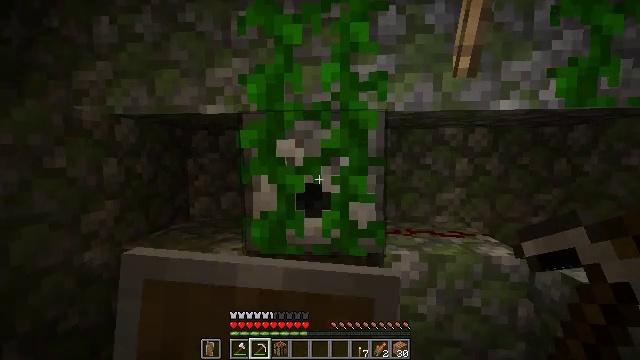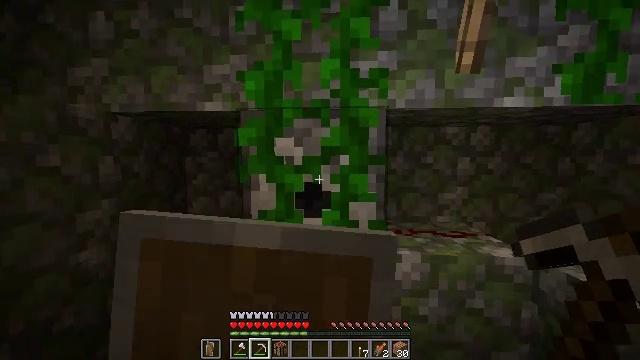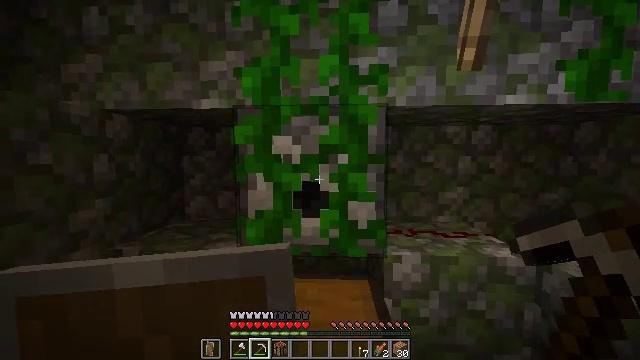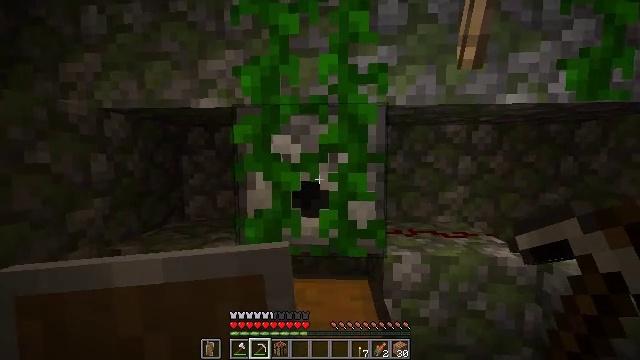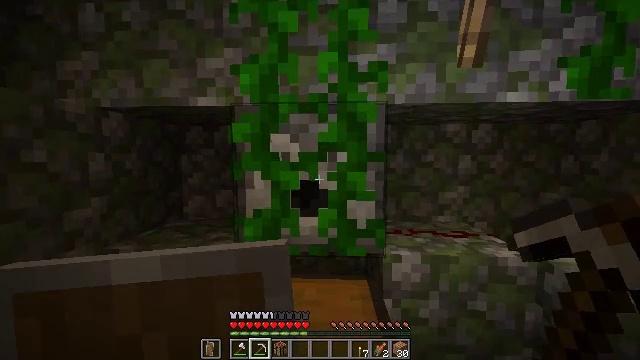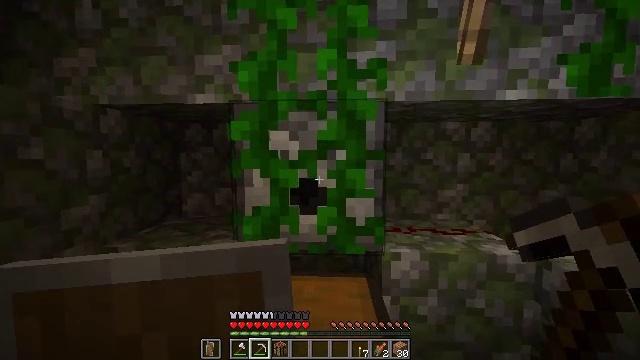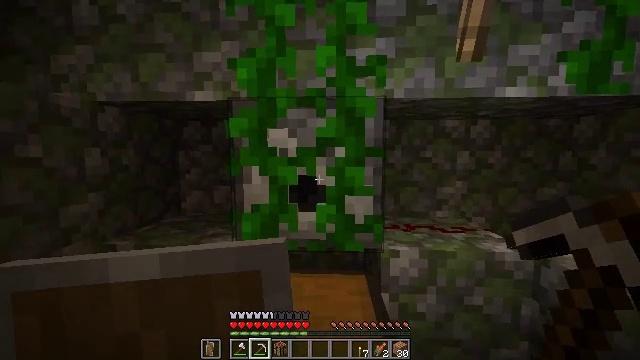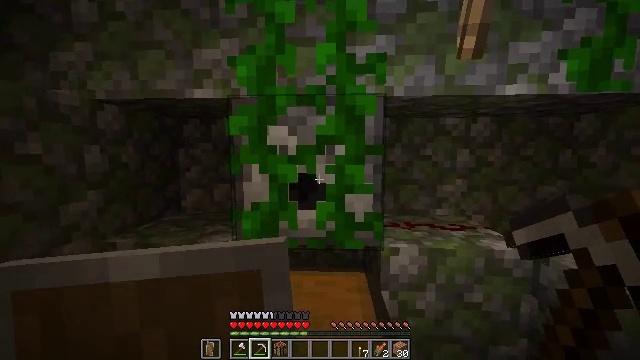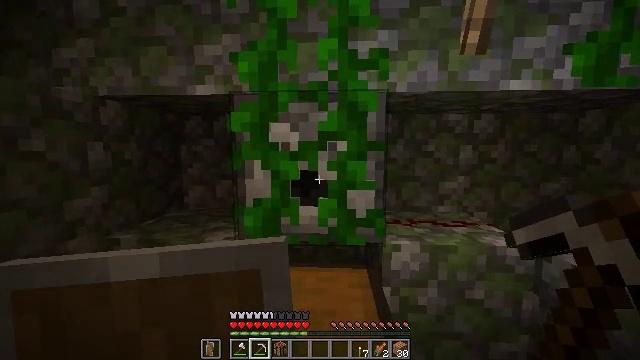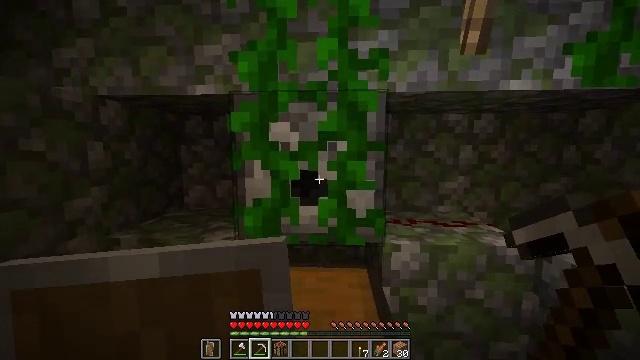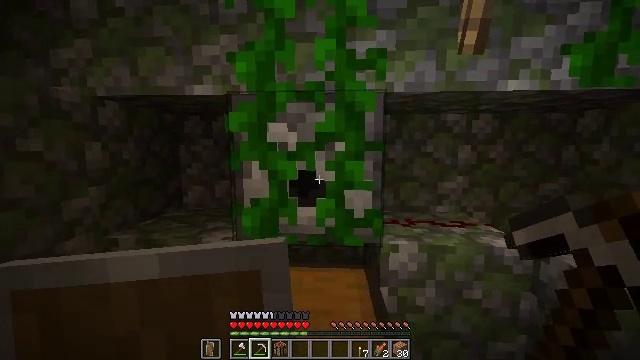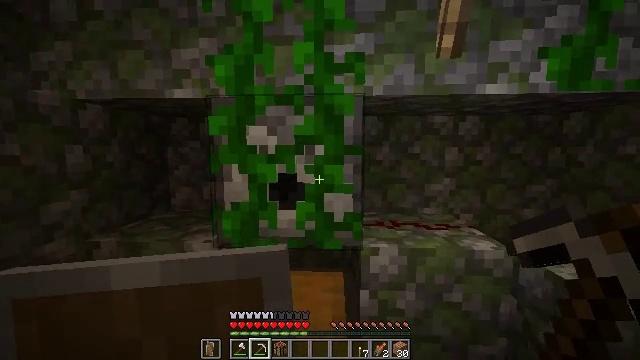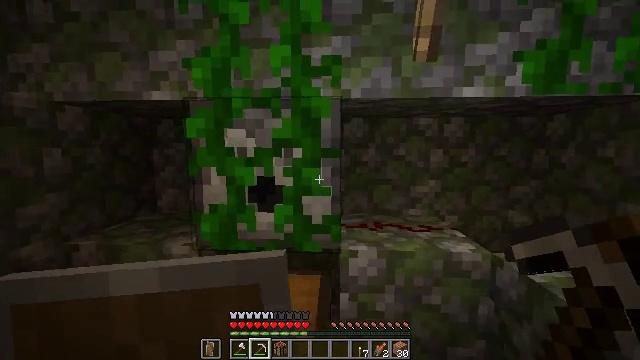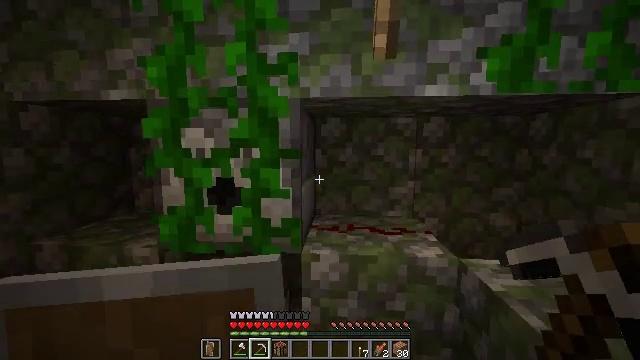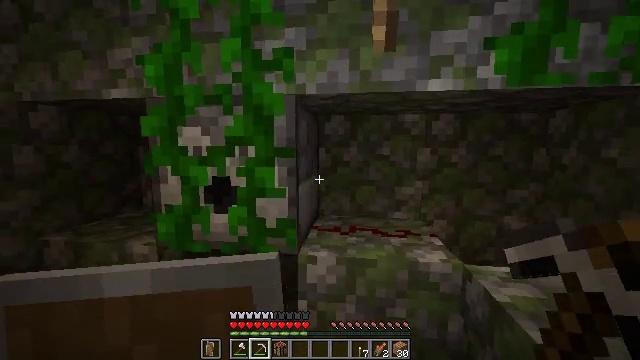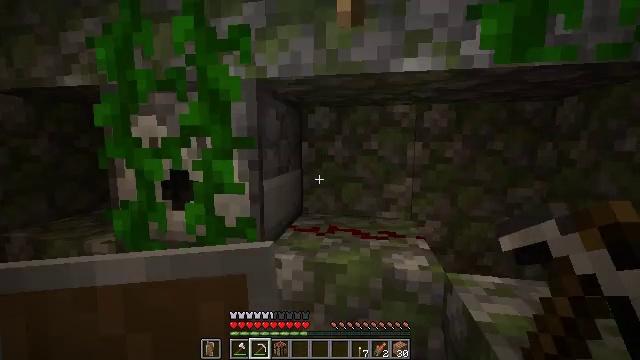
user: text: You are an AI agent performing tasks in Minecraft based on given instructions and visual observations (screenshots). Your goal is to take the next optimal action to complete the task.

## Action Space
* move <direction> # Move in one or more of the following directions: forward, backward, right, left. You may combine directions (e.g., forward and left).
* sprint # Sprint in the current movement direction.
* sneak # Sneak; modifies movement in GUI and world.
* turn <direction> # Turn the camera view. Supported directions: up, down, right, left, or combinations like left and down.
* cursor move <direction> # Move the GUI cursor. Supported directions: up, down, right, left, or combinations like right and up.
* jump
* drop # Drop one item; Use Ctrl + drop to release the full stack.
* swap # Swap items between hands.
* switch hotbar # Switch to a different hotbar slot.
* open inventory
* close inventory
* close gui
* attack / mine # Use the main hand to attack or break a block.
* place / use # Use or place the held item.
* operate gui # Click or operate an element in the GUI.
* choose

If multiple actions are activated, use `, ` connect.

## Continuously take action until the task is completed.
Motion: motion action
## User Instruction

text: Harvest vines off the surface.
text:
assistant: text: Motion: use / place
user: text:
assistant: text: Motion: no_op
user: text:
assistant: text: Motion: no_op
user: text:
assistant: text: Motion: no_op
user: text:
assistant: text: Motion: no_op
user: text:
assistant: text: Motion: no_op
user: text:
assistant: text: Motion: no_op
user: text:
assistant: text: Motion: no_op
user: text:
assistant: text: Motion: no_op
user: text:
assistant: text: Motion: move right
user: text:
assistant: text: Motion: move right
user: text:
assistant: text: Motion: move right
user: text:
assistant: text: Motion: move forward and move right, turn left
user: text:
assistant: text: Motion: move forward and move right, turn left
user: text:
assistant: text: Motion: move forward and move right, turn left
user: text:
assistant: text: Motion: move forward and move right, turn left
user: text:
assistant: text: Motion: move forward and move right, turn left
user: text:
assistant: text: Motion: move forward and move right, turn left
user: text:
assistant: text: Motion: move forward, turn left and up
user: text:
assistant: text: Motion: turn left
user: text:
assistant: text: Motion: turn left, use / place
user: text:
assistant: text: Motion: use / place
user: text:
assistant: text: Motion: use / place
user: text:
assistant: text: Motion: use / place
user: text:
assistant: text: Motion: no_op
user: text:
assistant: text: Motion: open gui
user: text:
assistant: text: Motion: no_op
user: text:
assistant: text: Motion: no_op
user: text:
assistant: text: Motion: no_op
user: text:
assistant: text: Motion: no_op